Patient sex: M
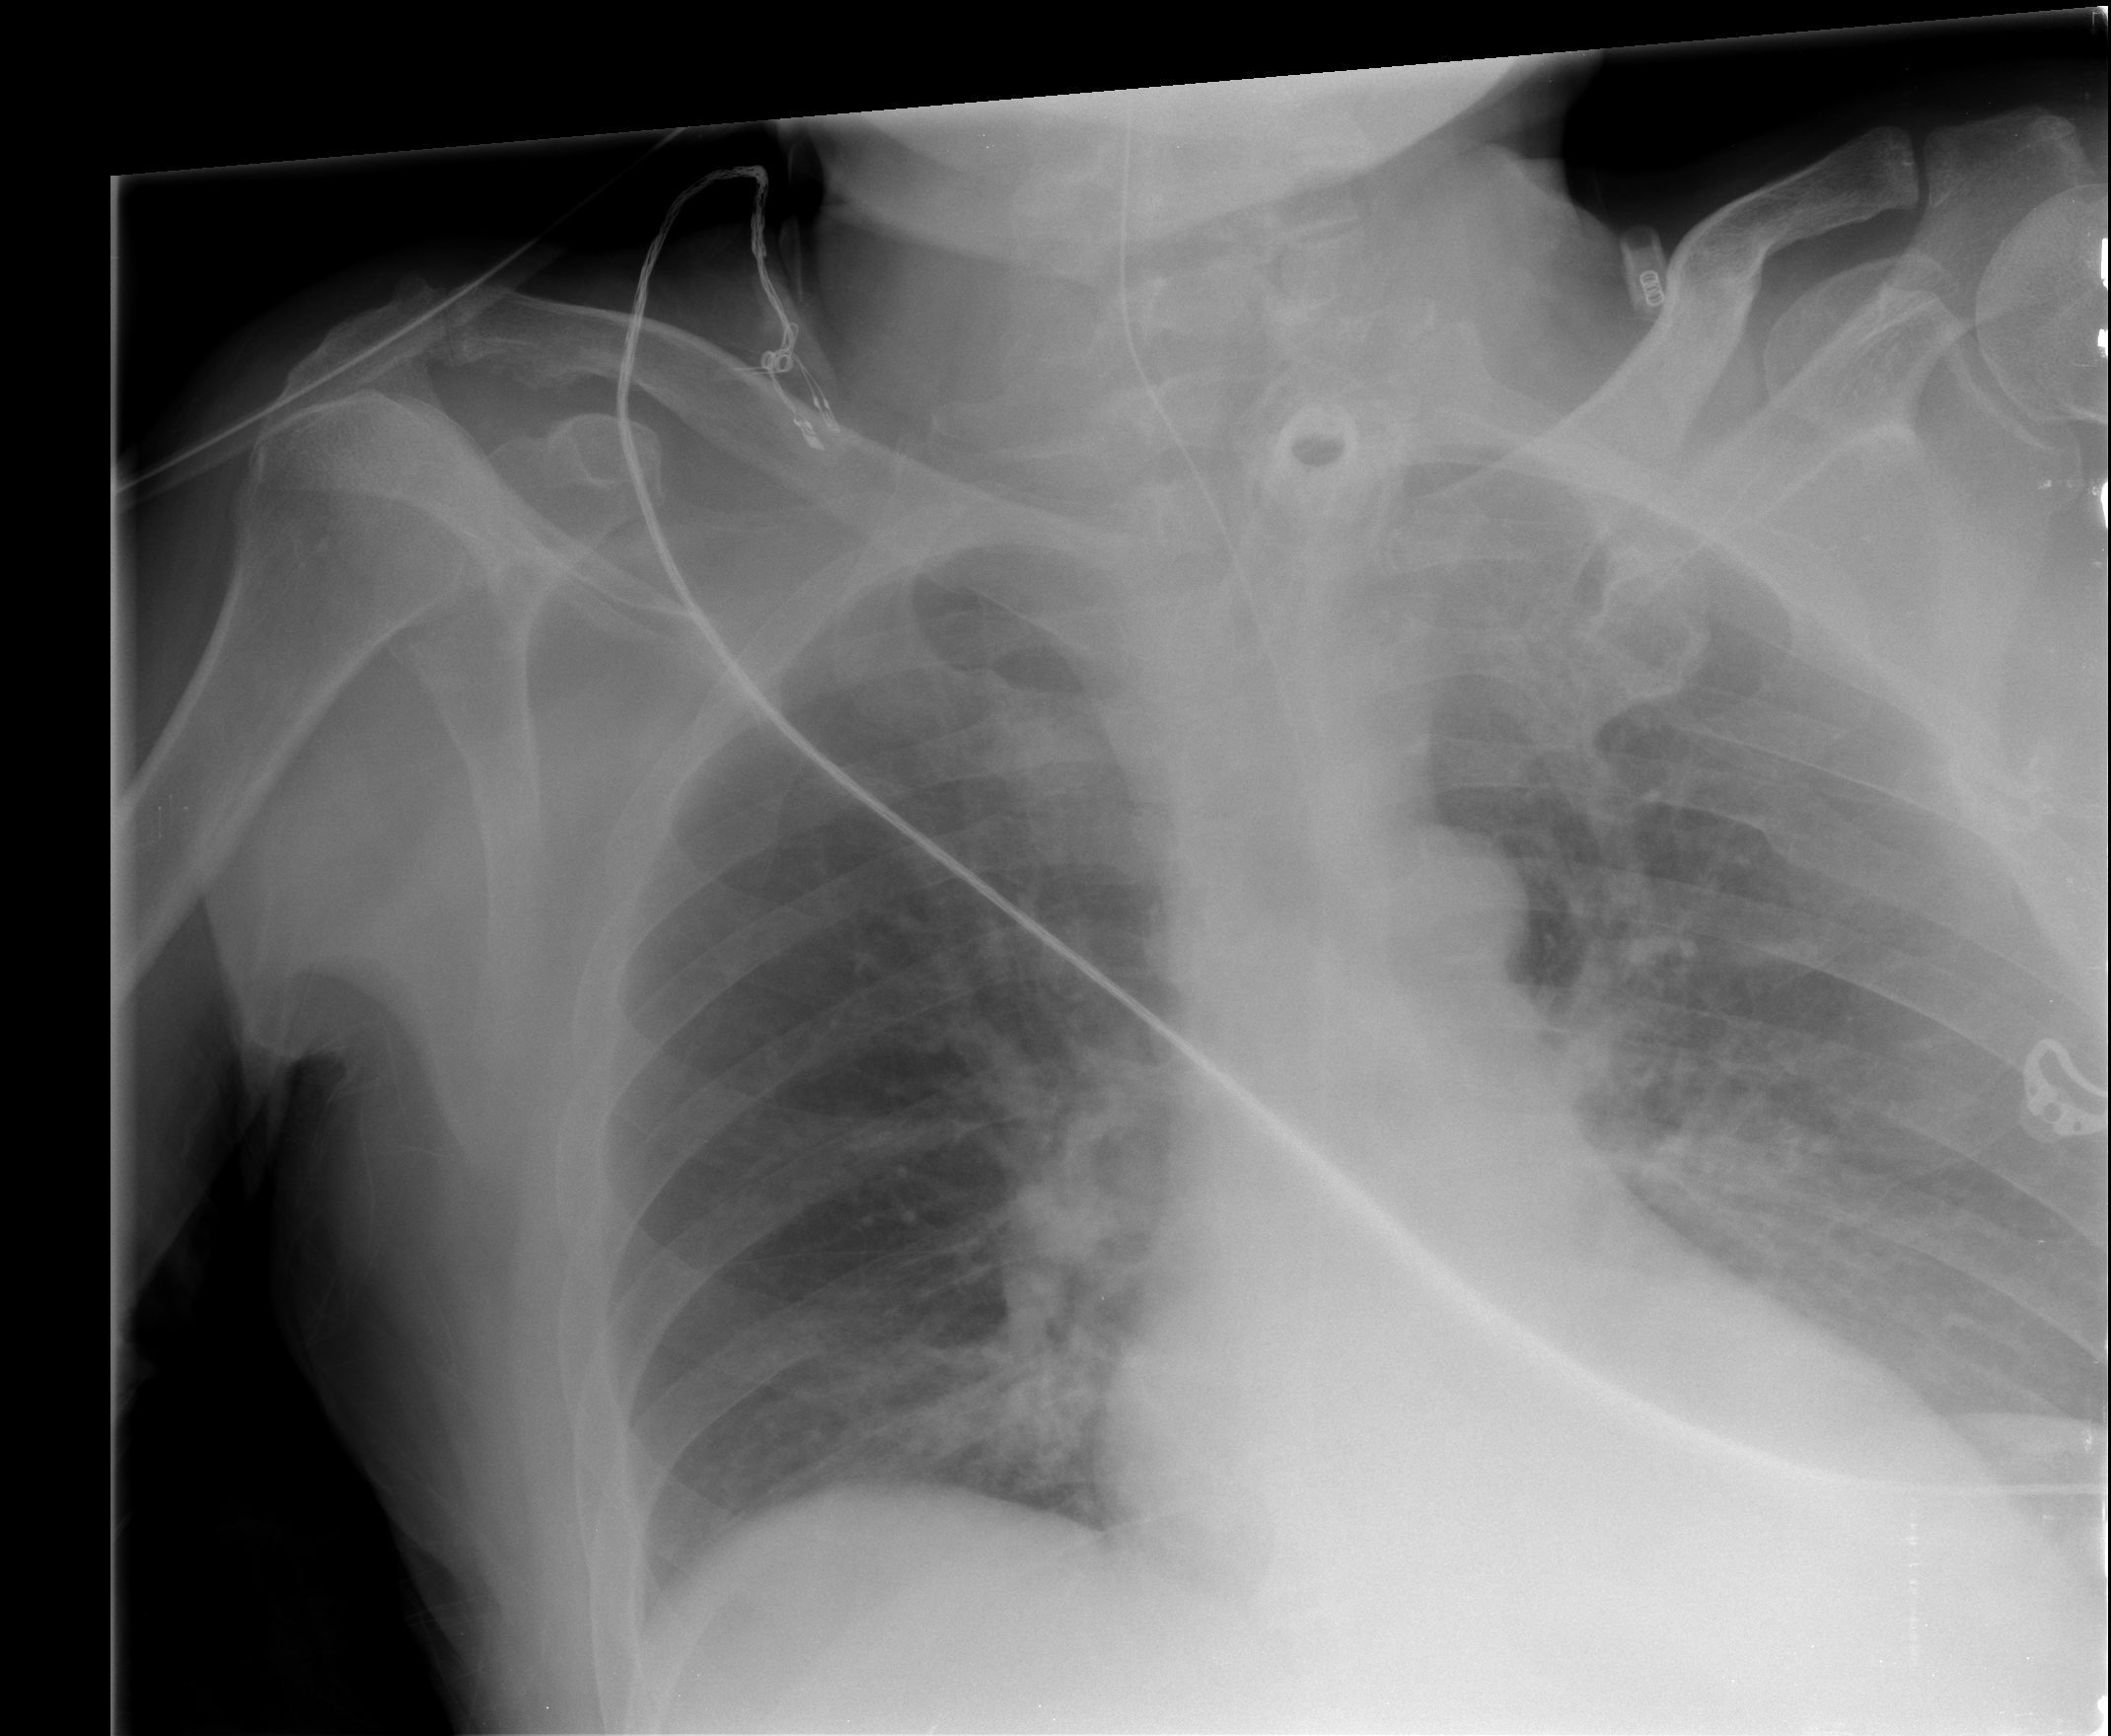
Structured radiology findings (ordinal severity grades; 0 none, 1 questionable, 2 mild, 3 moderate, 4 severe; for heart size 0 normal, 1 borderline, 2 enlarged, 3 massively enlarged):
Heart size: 0
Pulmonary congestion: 0
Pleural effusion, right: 0
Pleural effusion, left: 2
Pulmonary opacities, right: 0
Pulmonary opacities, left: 0
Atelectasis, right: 2
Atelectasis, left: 2